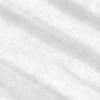
Label: change